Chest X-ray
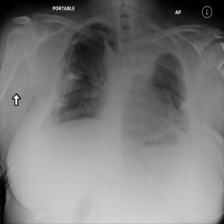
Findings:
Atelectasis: negative
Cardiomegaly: negative
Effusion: negative
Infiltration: negative
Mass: negative
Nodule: negative
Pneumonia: negative
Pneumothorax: positive
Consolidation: negative
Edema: negative
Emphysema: negative
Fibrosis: negative
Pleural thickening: negative
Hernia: negative